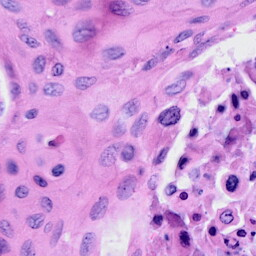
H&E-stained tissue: Cervix